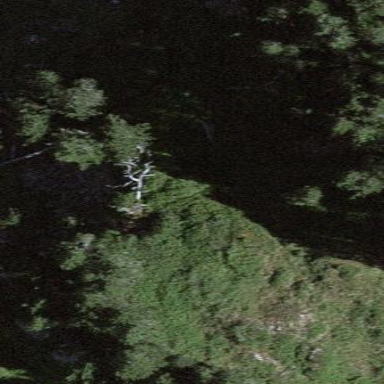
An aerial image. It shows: Patch of scrub vegetation.